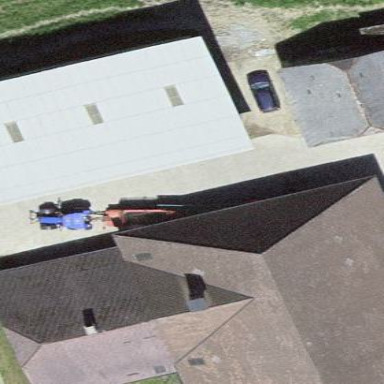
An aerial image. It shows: Farm building.